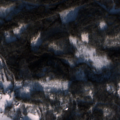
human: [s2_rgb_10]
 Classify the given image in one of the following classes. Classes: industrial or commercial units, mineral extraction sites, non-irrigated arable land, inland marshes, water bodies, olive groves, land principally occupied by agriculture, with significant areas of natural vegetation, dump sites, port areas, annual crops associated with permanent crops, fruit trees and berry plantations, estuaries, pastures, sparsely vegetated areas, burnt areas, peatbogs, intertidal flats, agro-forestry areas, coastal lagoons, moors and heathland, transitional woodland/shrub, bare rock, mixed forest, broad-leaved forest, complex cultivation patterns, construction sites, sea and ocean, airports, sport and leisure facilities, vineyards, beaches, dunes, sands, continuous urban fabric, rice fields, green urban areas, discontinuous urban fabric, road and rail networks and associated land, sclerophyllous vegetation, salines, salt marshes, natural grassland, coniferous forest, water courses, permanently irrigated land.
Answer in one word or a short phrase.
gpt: land principally occupied by agriculture, with significant areas of natural vegetation, coniferous forest, transitional woodland/shrub